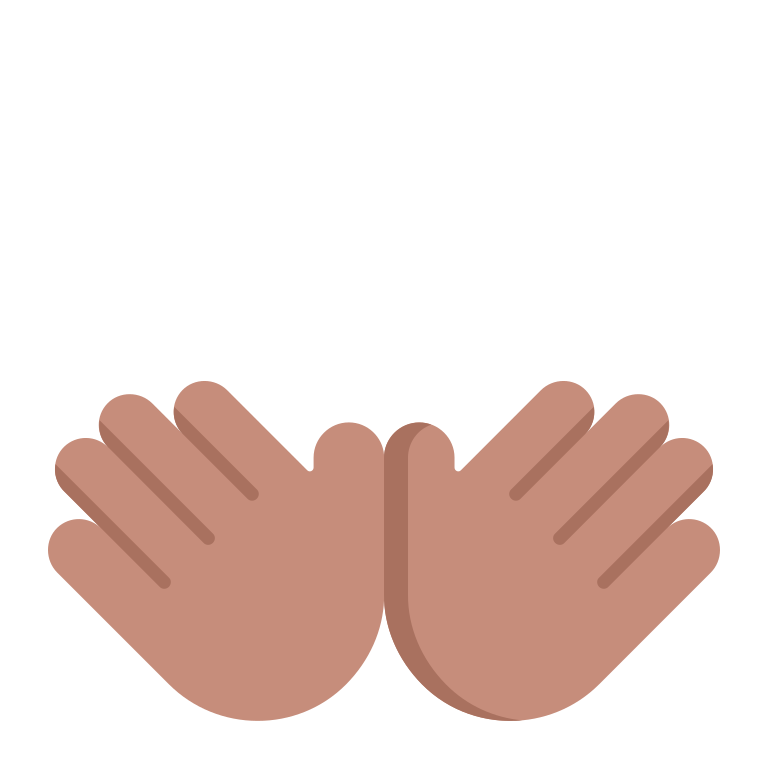
open hands flat